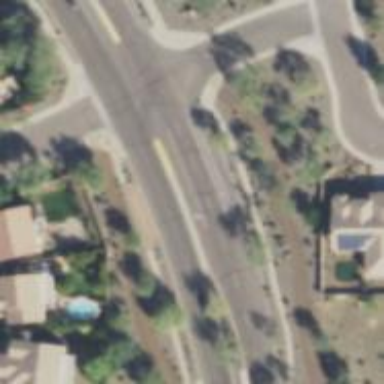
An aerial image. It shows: Secondary road with asphalt surface.